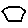
Label: hexagon